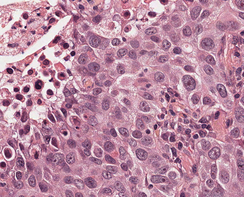
Tumor epithelial tissue: yes
Tumor-associated stroma tissue: yes
Normal tissue: no